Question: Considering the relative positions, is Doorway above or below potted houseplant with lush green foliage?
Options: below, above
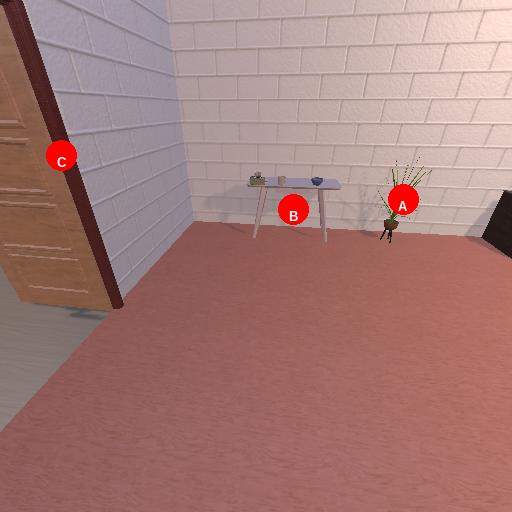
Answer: below